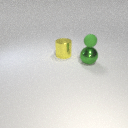
small green rubber sphere above large green metal sphere